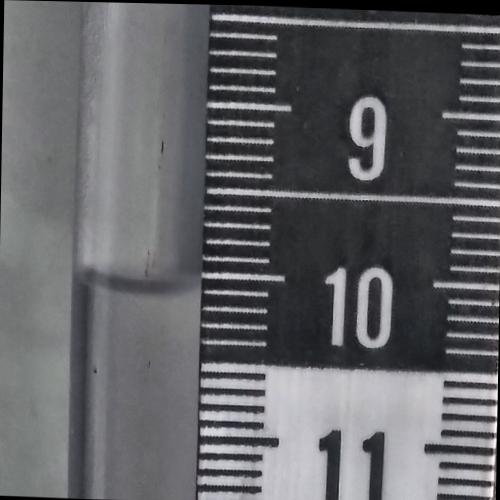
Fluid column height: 10.1 cm